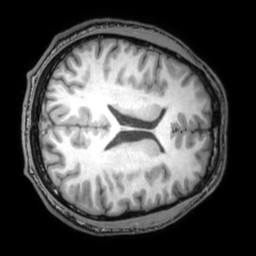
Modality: T1w
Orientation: axial
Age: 24
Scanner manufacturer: philips
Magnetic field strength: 3 T
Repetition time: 0.007 s
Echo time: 0.003501 s